Field crop: maize
Growth stage: 2
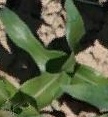
Species: maize